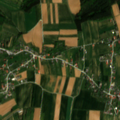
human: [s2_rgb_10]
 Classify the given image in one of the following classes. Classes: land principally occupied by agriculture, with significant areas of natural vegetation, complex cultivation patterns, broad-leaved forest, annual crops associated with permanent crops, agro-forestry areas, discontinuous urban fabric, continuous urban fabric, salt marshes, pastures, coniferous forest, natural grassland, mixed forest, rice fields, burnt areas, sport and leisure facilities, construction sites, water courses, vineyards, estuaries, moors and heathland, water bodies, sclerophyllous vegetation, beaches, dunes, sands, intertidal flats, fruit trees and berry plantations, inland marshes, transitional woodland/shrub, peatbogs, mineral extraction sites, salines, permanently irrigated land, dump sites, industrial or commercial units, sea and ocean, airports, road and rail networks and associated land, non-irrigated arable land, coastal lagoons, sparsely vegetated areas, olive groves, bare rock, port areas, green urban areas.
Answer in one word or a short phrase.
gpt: discontinuous urban fabric, non-irrigated arable land, coniferous forest, mixed forest